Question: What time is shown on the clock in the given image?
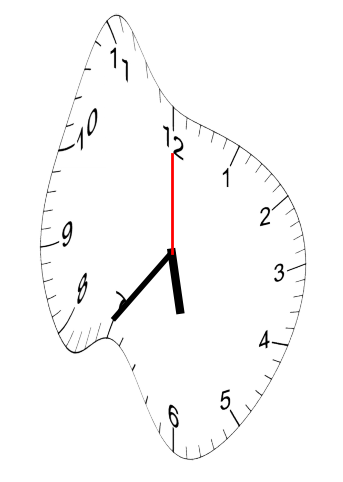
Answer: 05:36:00